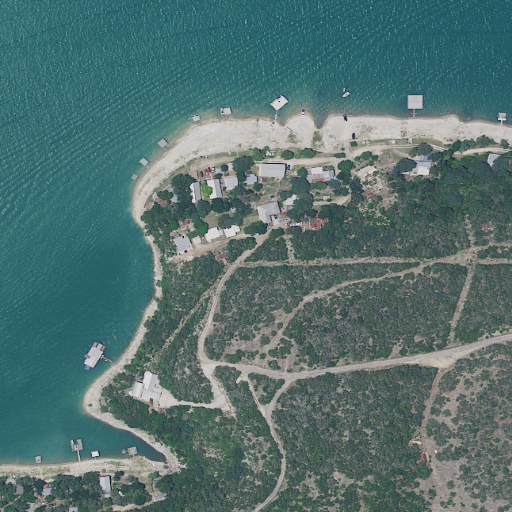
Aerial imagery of cape in Texas named Point Comfort containing open water, evergreen forest, open development, barren land, shrub, low intensity development, medium intensity development, herbaceous wetlands, grassland, and high intensity development